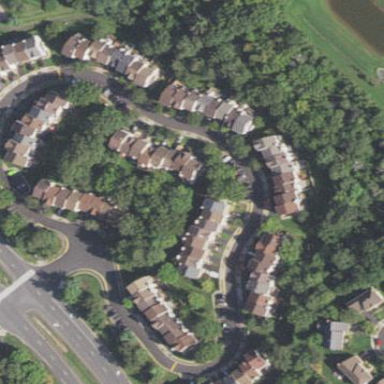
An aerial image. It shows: Residential area with grassy land cover.